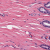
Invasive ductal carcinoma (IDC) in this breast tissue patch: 1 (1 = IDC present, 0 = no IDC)